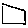
Label: square